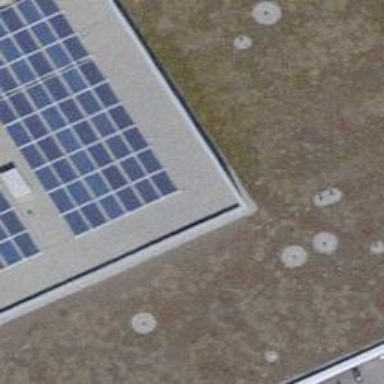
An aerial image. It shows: Solar power generator.